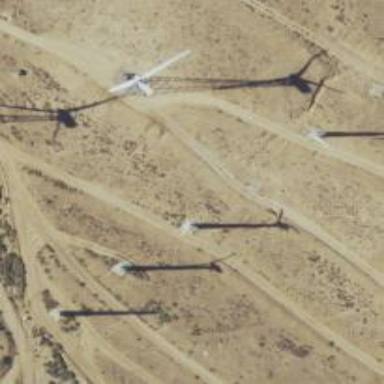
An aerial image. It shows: Wind power generator utilizing wind turbines.